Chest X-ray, AP view. Patient: 75 years old, sex F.
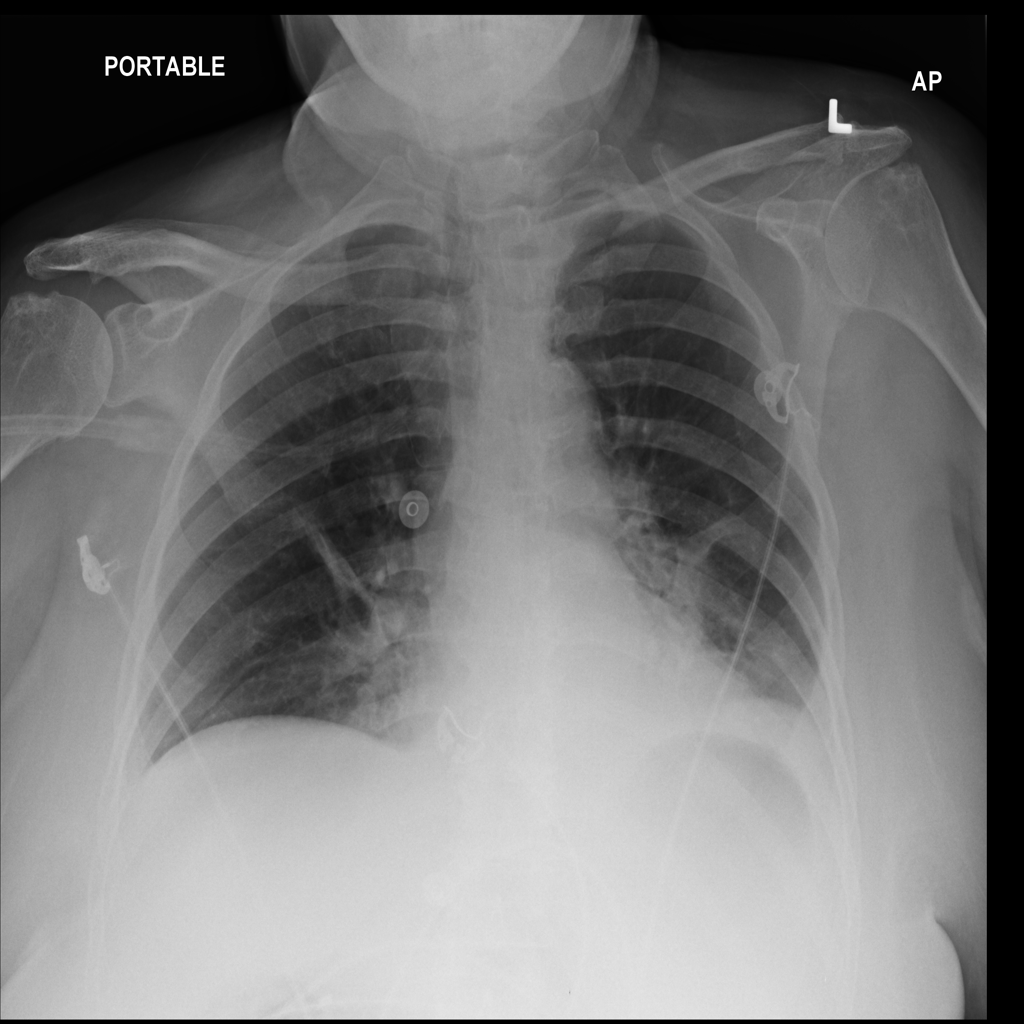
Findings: Atelectasis, Infiltration